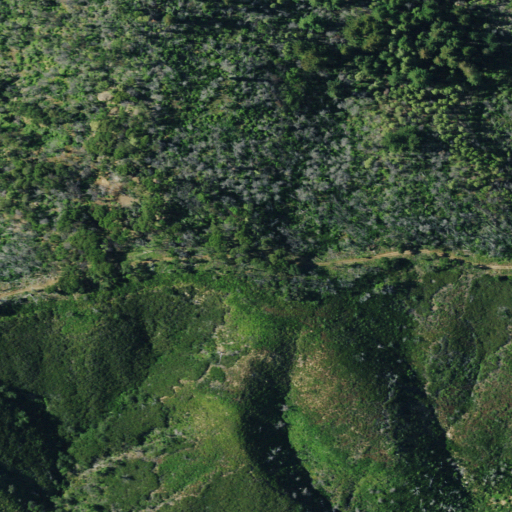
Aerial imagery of ridge(s) in California named Mescal Ridge containing shrub, evergreen forest, mixed forest, and grassland